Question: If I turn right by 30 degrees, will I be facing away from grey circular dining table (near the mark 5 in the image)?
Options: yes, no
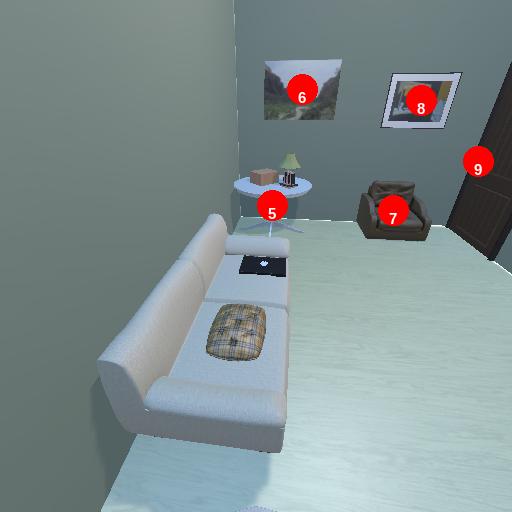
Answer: yes